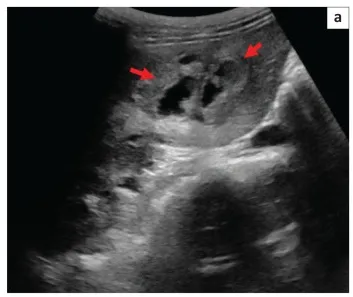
Ultrasonography of the liver. Image (a and b) showing multiple clustered hypo and anechoic complex cystic lesions (red arrows) with a mildly hyperechoic rim.
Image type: radiology (ultrasound)